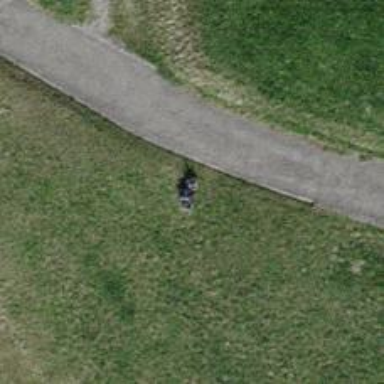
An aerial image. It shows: Brown bench.